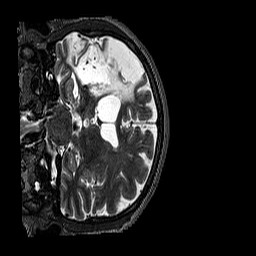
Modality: T2w
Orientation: coronal
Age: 49
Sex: male
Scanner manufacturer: siemens
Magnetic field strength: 3 T
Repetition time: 3.2 s
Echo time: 0.567 s